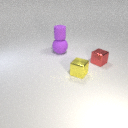
small yellow metal cube to the left of small red metal cube